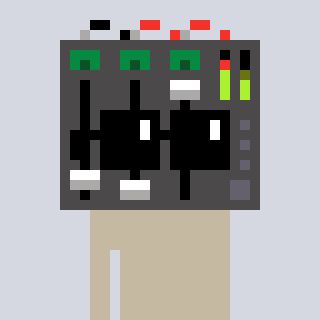
a pixel art character with square black sunglasses, a mixer-shaped head and a cold-colored body on a cool background